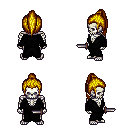
a pixel art fantasy rpg character, male body template, skeleton, gray robe, red pants, blonde long topknot hairstyle, dagger, four views (front, back, left, right), 2x2 character sprite sheet, small pixel art, hard edges, no anti-aliasing